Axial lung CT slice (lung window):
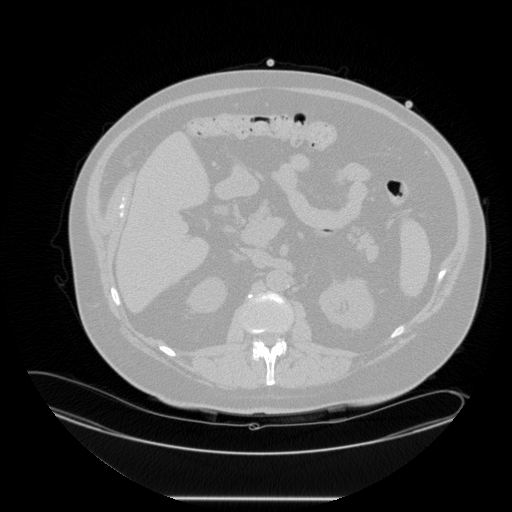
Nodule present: no